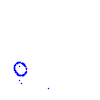
Particle: proton